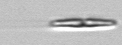
Label: pennate